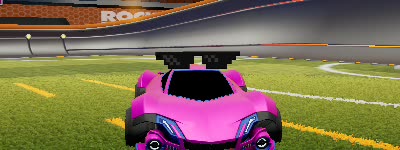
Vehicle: werewolf